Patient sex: M
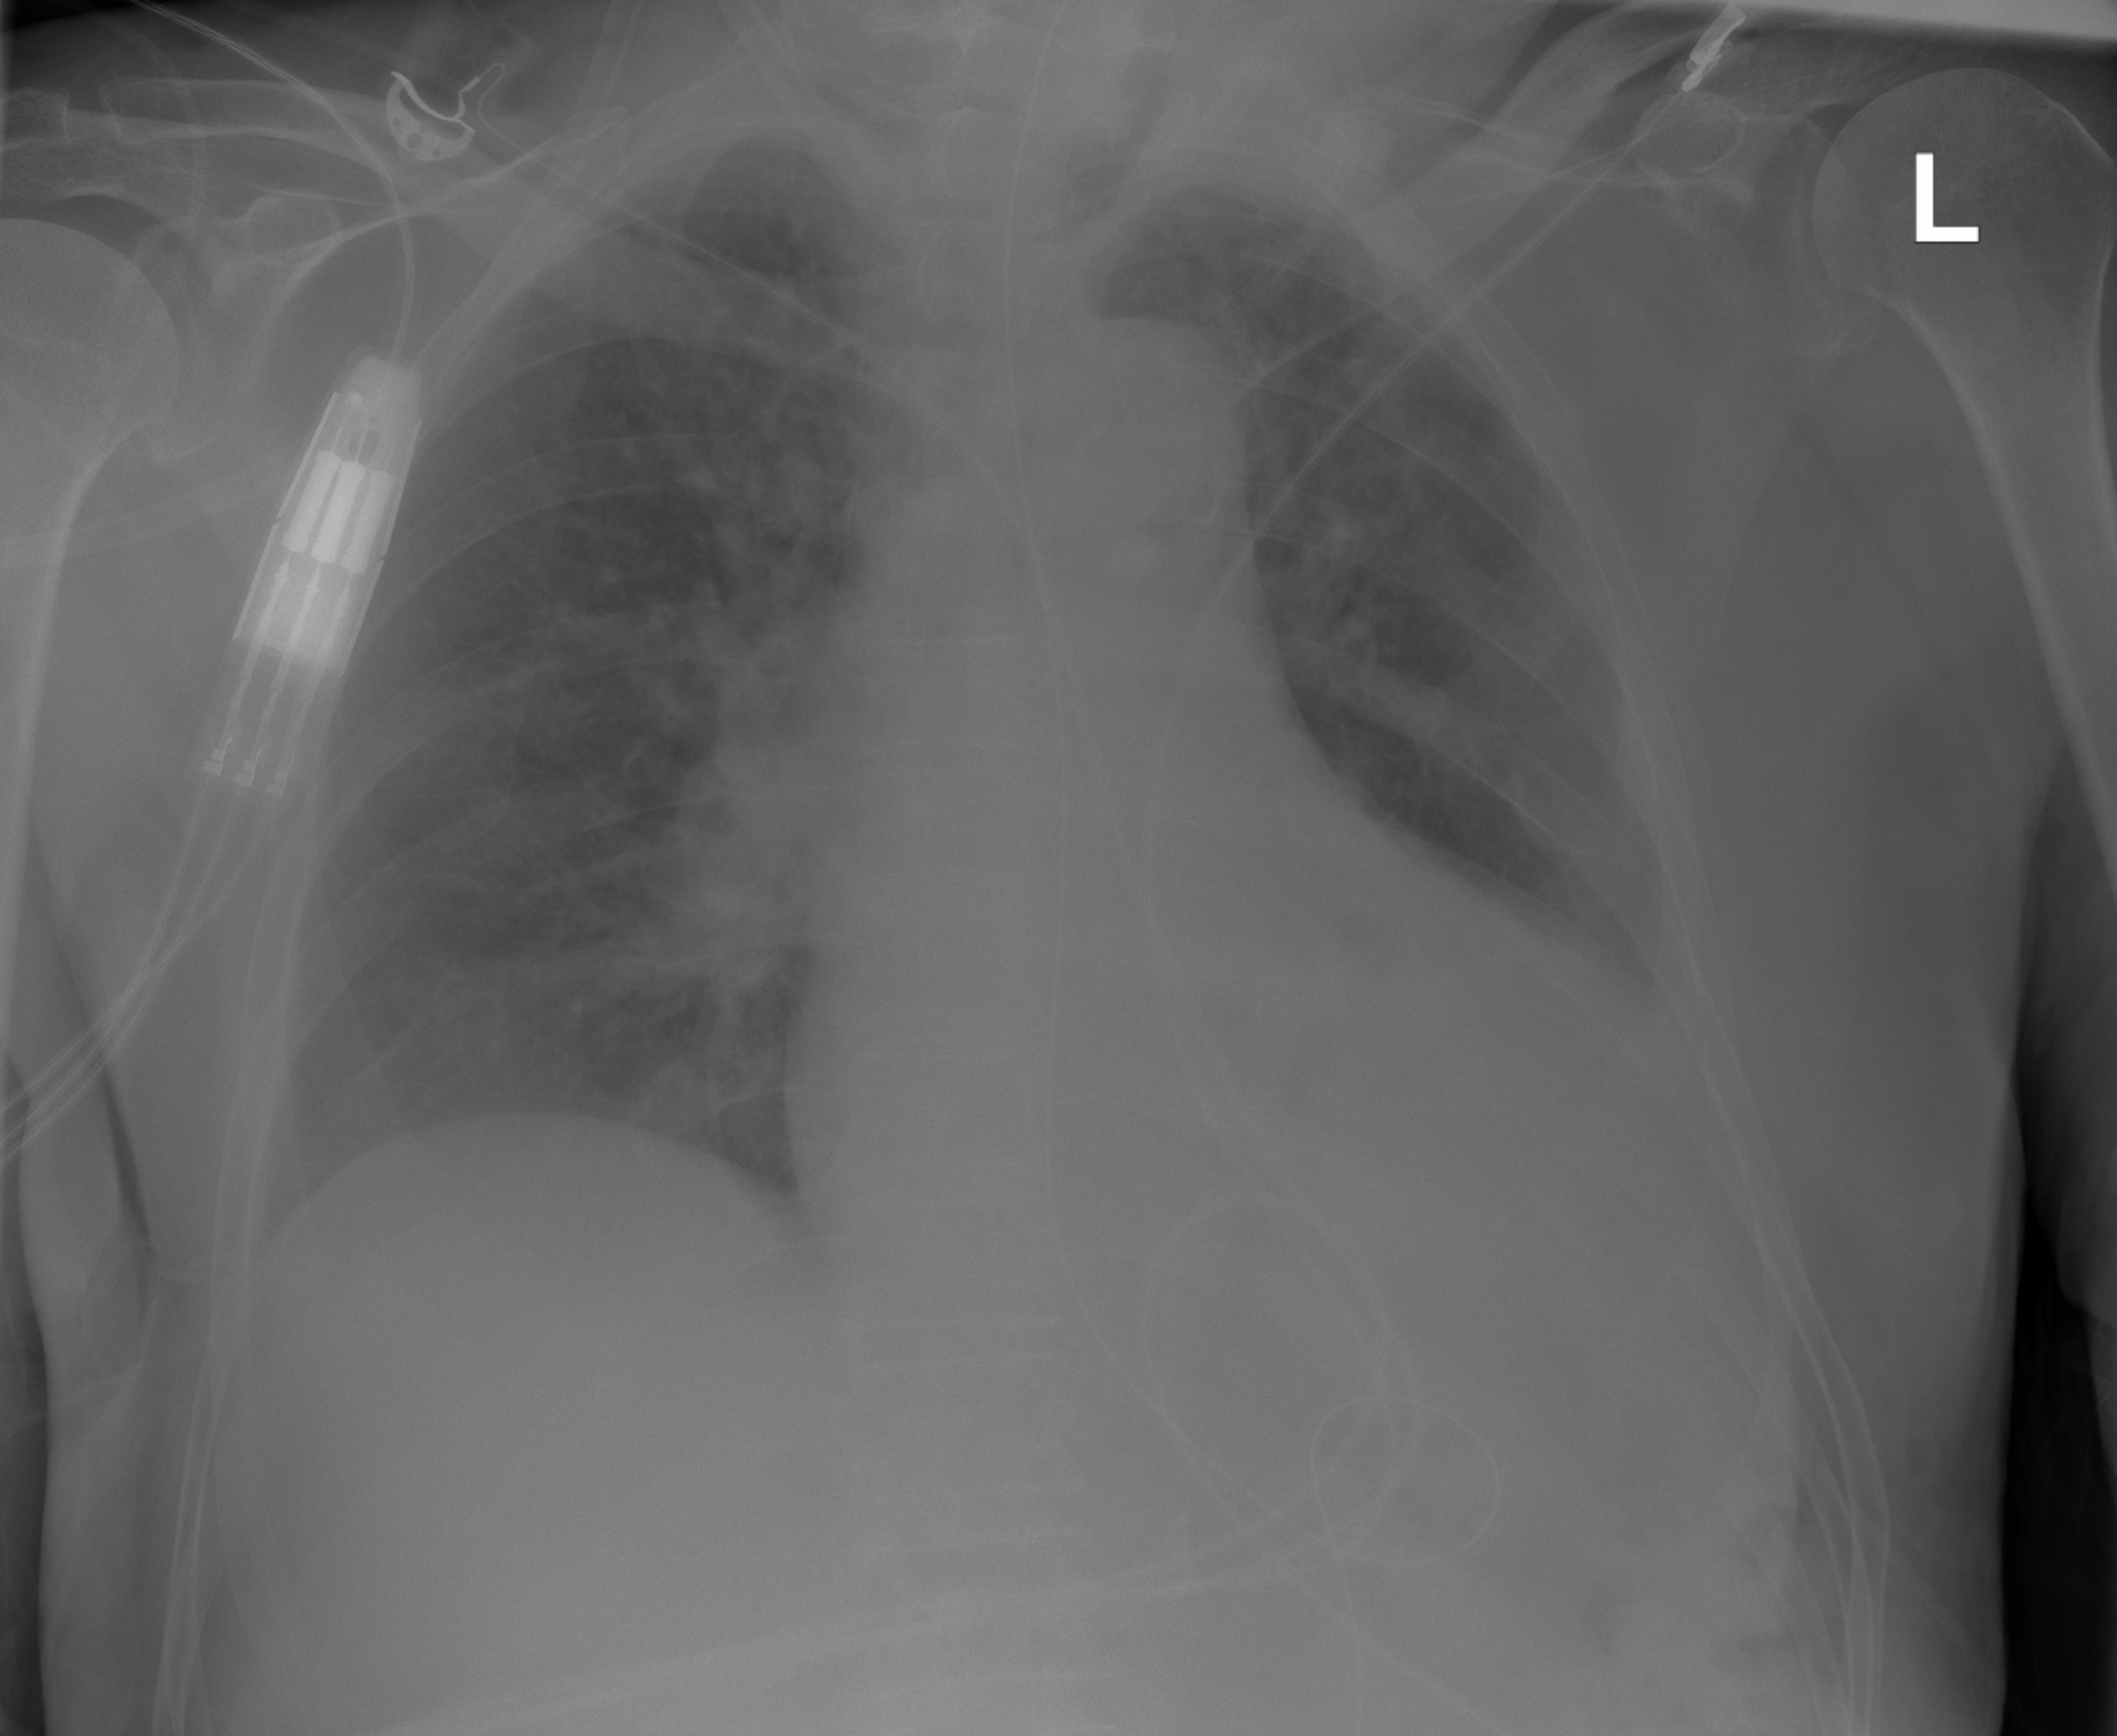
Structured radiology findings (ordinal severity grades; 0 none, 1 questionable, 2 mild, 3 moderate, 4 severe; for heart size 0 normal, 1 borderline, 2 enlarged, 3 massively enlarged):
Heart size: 2
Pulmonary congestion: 3
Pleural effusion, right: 0
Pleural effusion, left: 0
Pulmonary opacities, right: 2
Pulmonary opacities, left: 2
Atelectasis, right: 0
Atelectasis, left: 0